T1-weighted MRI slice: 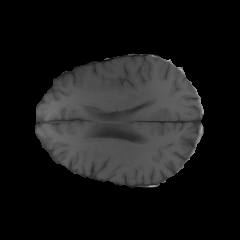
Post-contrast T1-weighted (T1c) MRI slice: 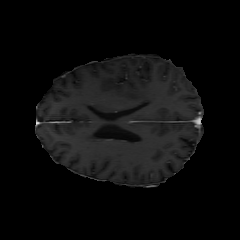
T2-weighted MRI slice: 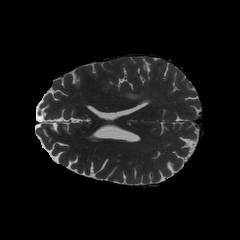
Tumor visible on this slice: yes